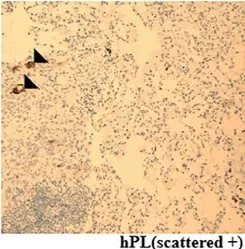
Pathological appearance of ETT. (C-F) Immunohistochemical staining images showed the expression of specific ETT markers, such as GATA, P63, hPL, and hCG-alpha (x10) (black arrowhead).
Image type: pathology (immunostaining)